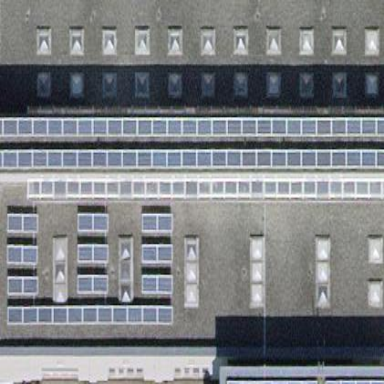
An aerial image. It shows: University building with flat roof.